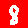
Digit: 8